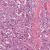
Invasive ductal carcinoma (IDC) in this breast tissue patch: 1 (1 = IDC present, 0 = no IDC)